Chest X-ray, PA view. Patient: 30 years old, sex F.
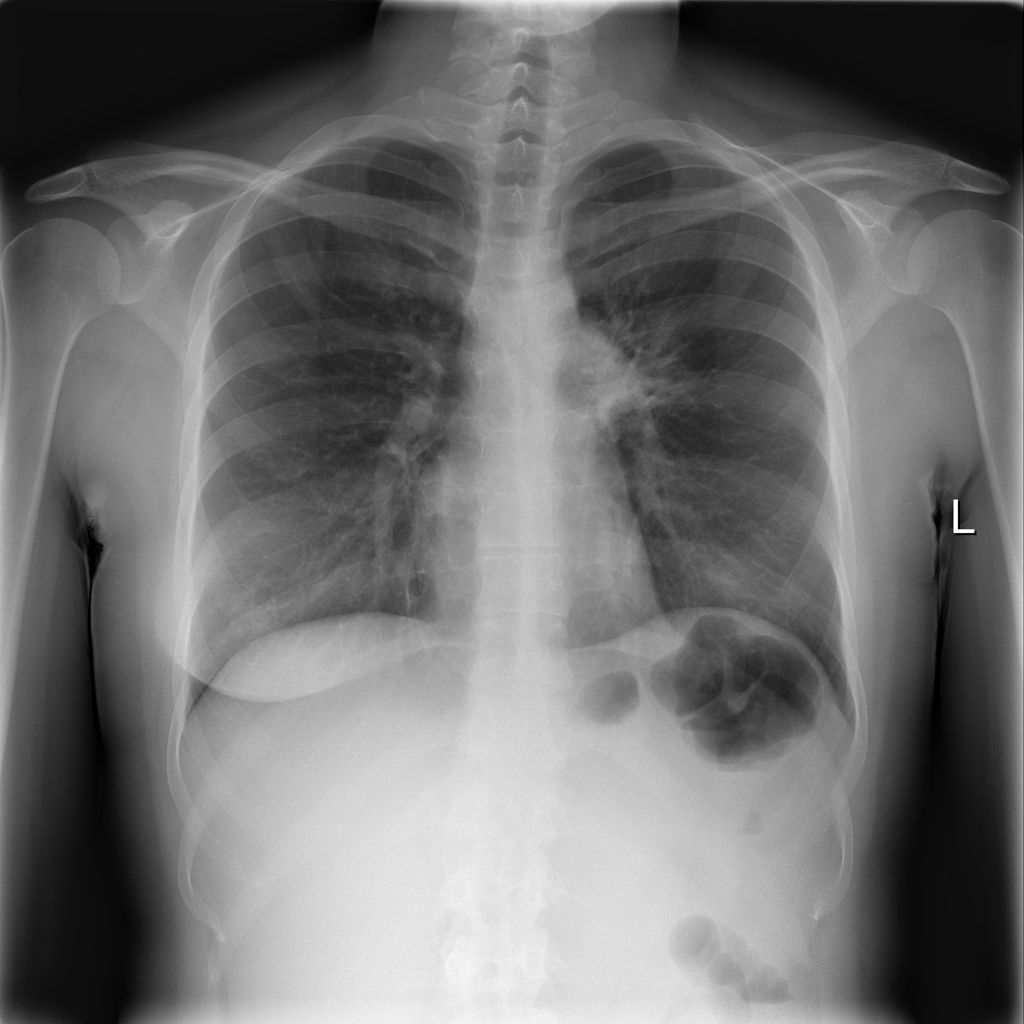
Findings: Fibrosis, Infiltration, Mass